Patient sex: F
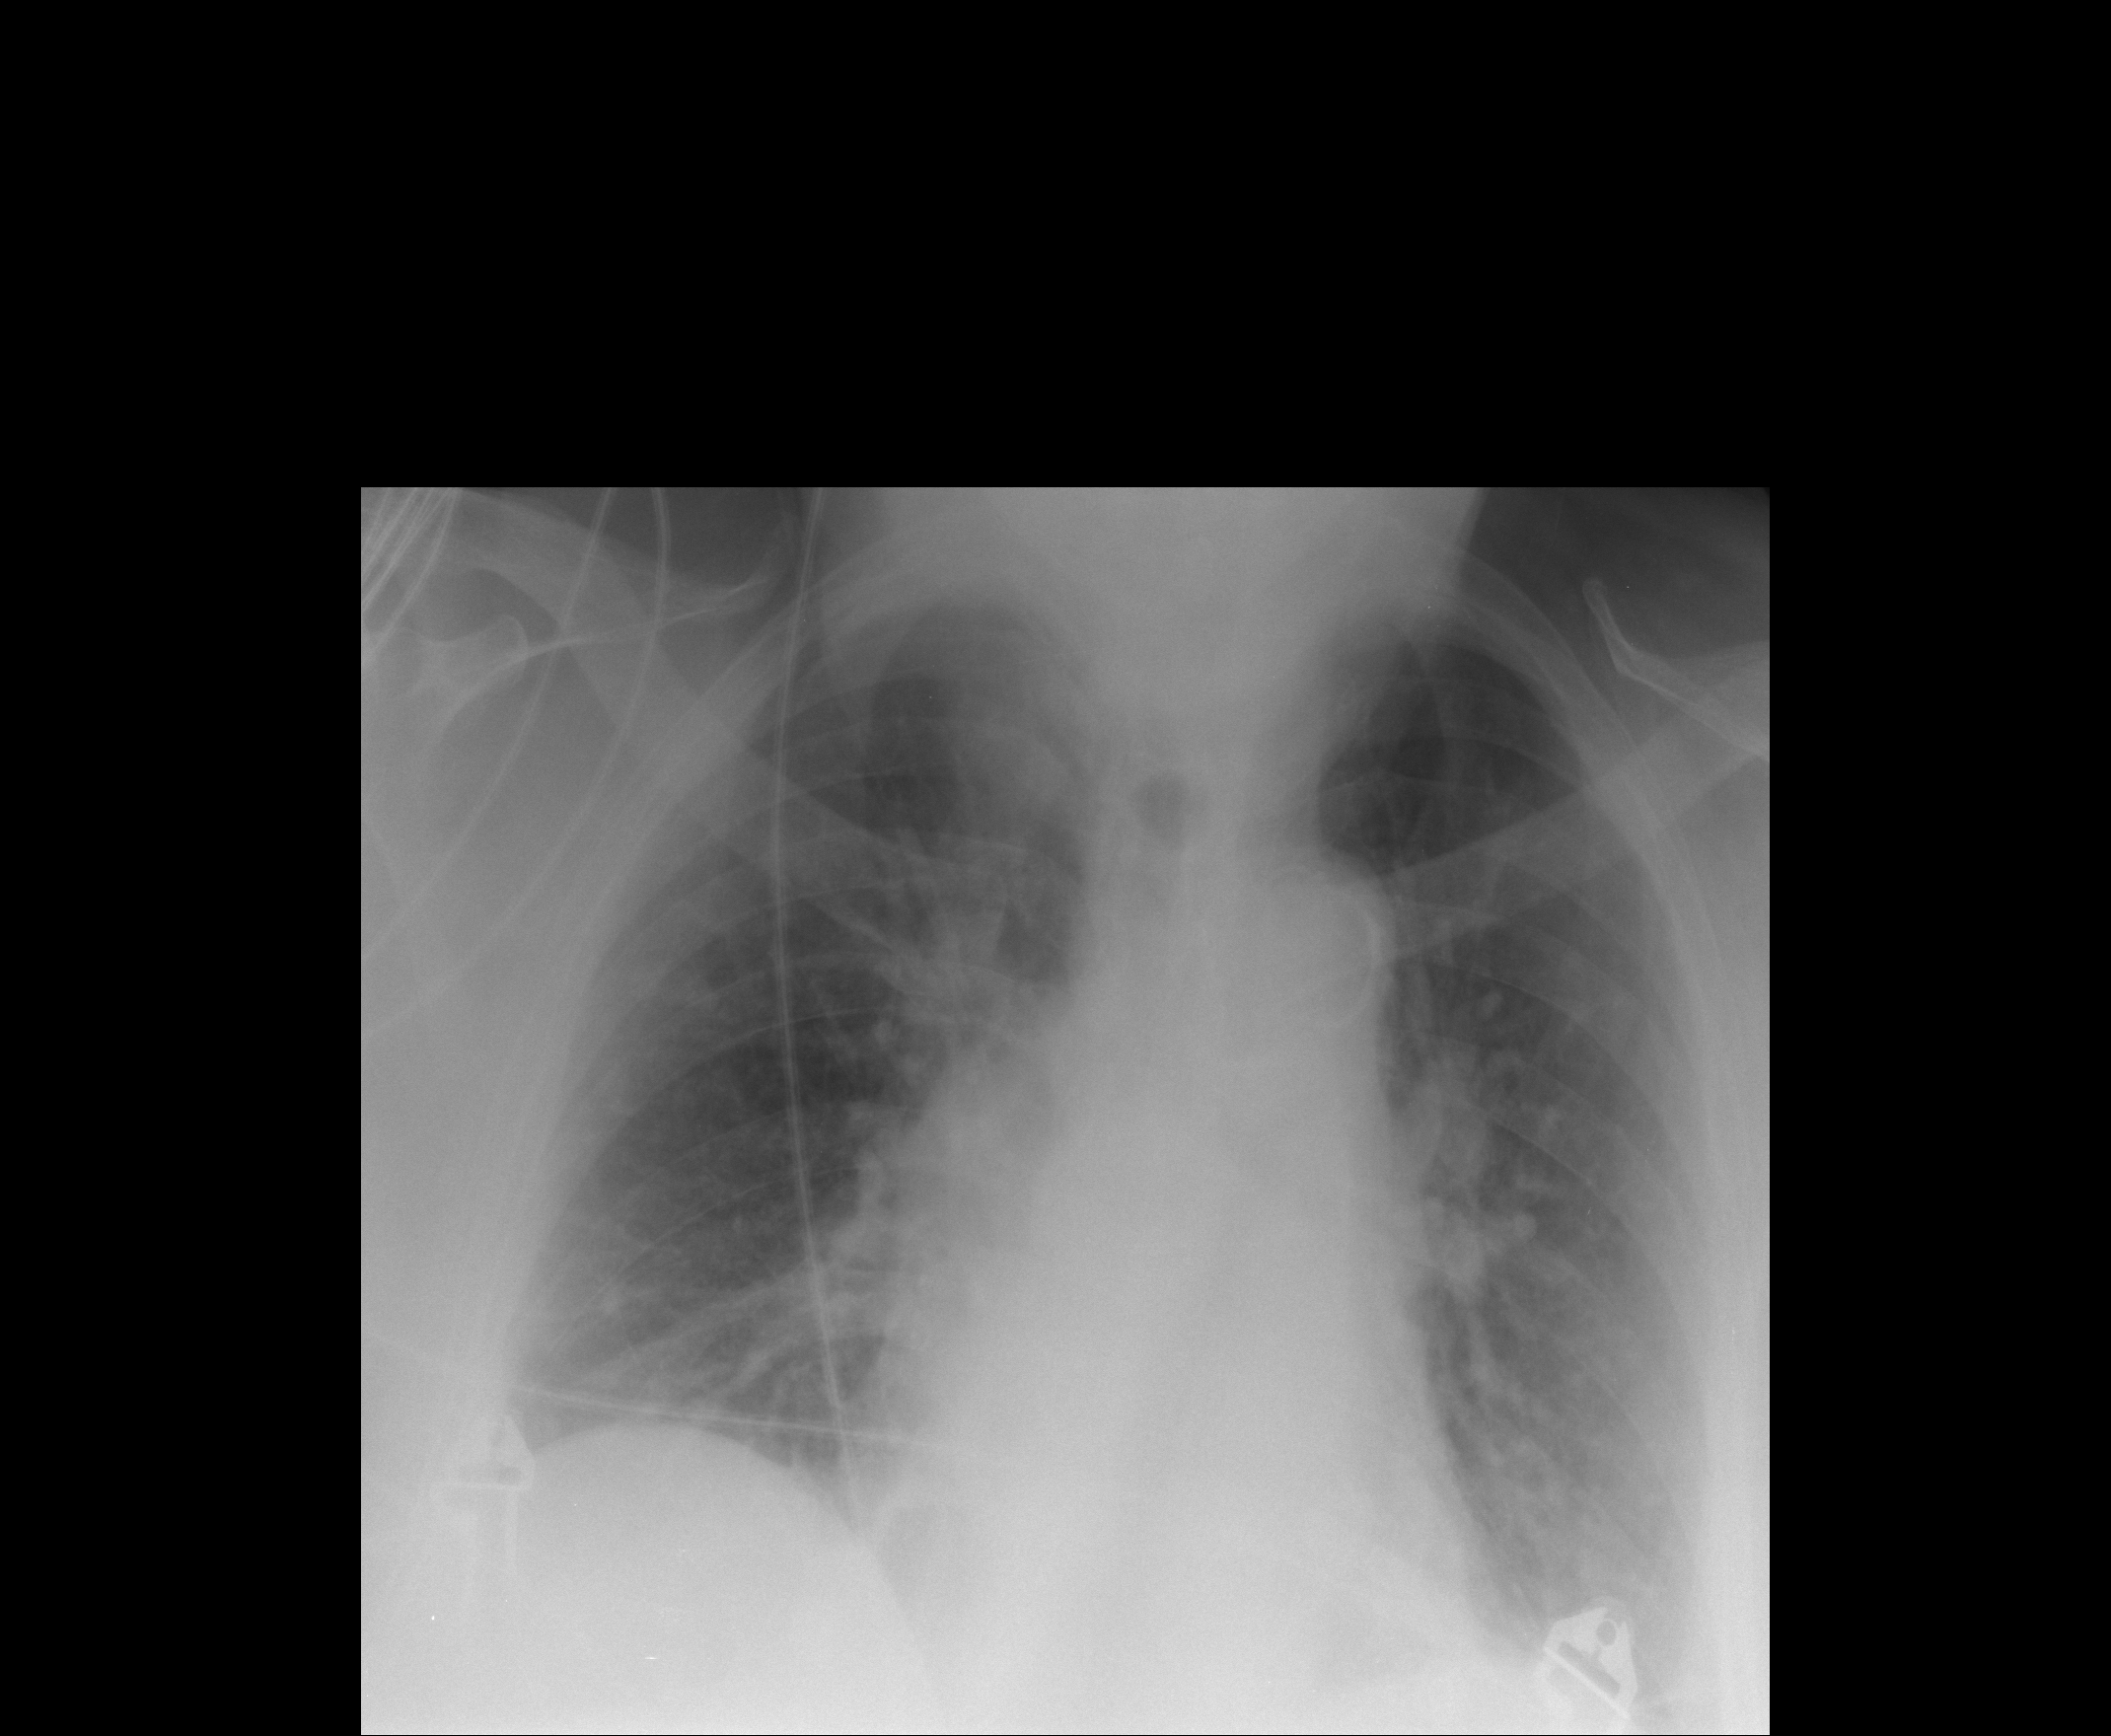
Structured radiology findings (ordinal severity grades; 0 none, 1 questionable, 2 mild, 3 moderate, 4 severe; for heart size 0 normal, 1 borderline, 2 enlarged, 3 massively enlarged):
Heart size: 1
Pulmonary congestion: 2
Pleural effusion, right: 0
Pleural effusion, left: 0
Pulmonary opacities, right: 0
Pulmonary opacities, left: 0
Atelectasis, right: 2
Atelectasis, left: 0